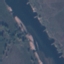
Land use / land cover class: River